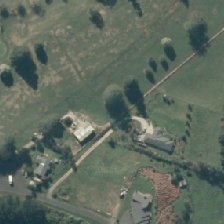
Land cover: urban_parkland